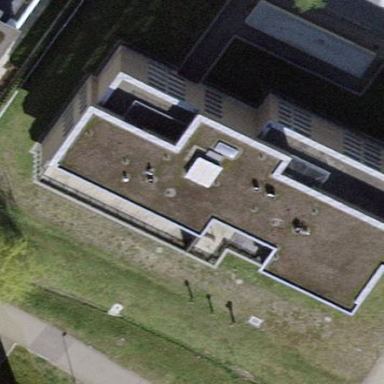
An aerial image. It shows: Modern apartments building with flat grey roof. The building is white in color.